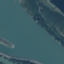
Land use / land cover class: River